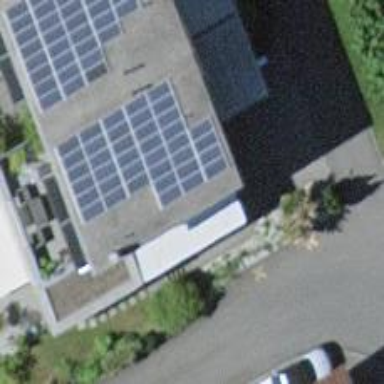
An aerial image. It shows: Solar power generator with photovoltaic panels.